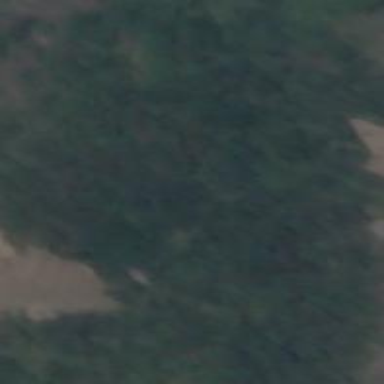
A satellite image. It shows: Forest area.